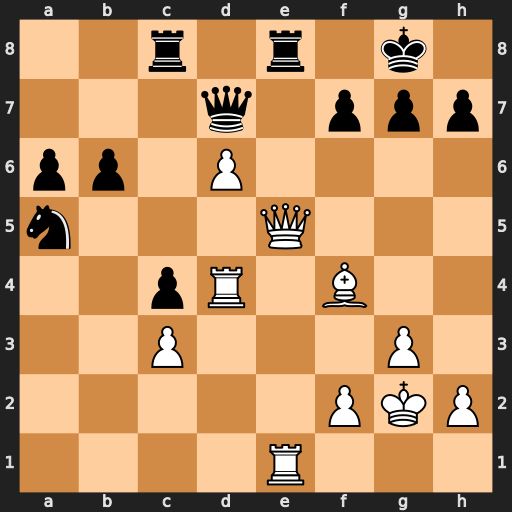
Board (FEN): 2r1r1k1/3q1ppp/pp1P4/n3Q3/2pR1B2/2P3P1/5PKP/4R3
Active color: w
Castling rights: -
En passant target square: -
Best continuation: Qxe8+ Rxe8 Rxe8+ Qxe8 d7